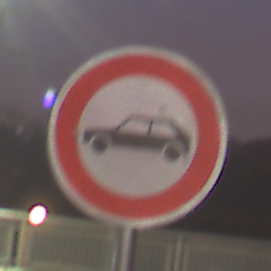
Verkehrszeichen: VerbotPersonenkraftwagen
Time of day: SunriseSunset
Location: Outdoor (Urban)
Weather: PartlyCloudy
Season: NotSpecified
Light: Artificial